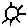
Label: sun